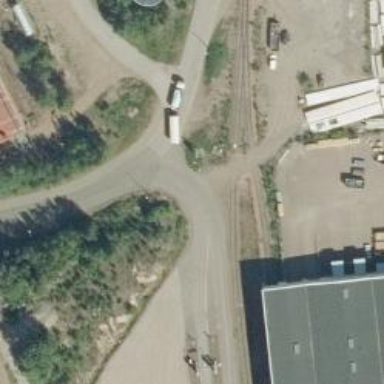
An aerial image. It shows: Railway level crossing.